An envelope spectrum derived from a bearing vibration measurement is shown; the reference markers locate BPFO, BPFI, BSF and FTF for this bearing geometry and shaft speed. Based on the visible evidence, which condition applies: normal, inner_race, outer_race, ball?
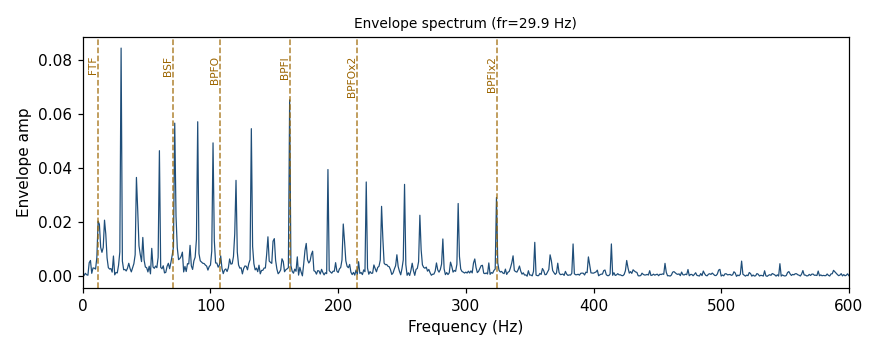
Answer: inner_race